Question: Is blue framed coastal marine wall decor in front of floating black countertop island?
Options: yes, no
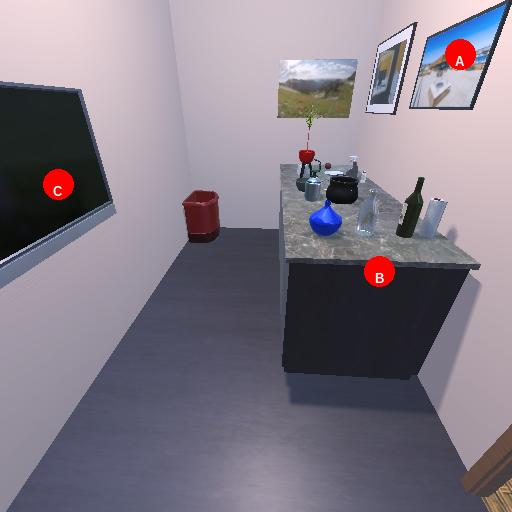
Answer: yes